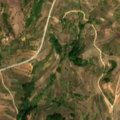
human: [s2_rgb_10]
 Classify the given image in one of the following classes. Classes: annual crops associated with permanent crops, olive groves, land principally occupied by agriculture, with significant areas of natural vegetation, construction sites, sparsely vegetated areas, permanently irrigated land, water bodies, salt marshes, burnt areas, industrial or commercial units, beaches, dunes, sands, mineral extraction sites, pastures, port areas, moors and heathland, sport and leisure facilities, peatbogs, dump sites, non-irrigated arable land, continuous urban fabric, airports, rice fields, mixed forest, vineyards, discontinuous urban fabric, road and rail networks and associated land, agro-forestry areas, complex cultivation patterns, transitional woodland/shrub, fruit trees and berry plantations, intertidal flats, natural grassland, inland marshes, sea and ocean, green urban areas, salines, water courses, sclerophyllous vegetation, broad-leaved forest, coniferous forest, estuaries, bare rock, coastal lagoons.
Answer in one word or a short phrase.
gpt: pastures, complex cultivation patterns, land principally occupied by agriculture, with significant areas of natural vegetation, transitional woodland/shrub